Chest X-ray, PA view. Patient: 77 years old, sex M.
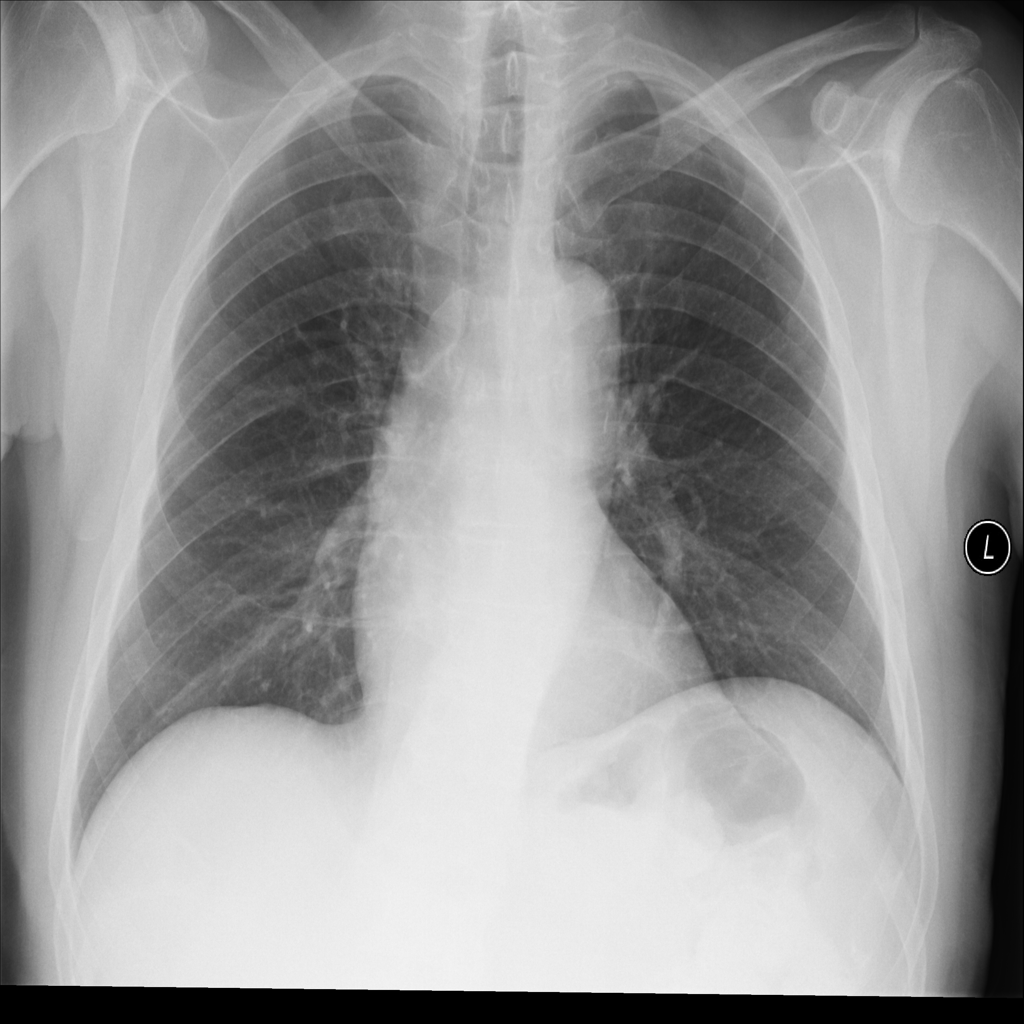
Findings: No Finding